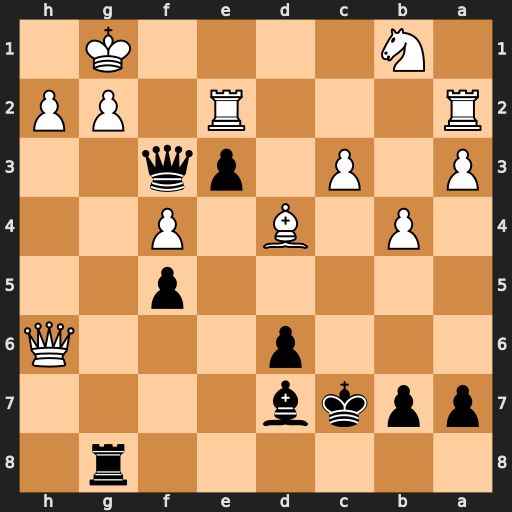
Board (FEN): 6r1/ppkb4/3p3Q/5p2/1P1B1P2/P1P1pq2/R3R1PP/1N4K1
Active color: b
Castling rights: -
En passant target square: -
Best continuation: Rxg2+ Rxg2 Qd1#